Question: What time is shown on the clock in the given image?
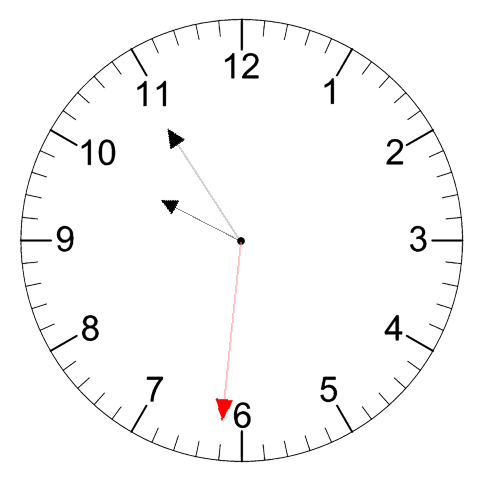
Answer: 09:54:31